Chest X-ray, PA view. Patient: 56 years old, sex F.
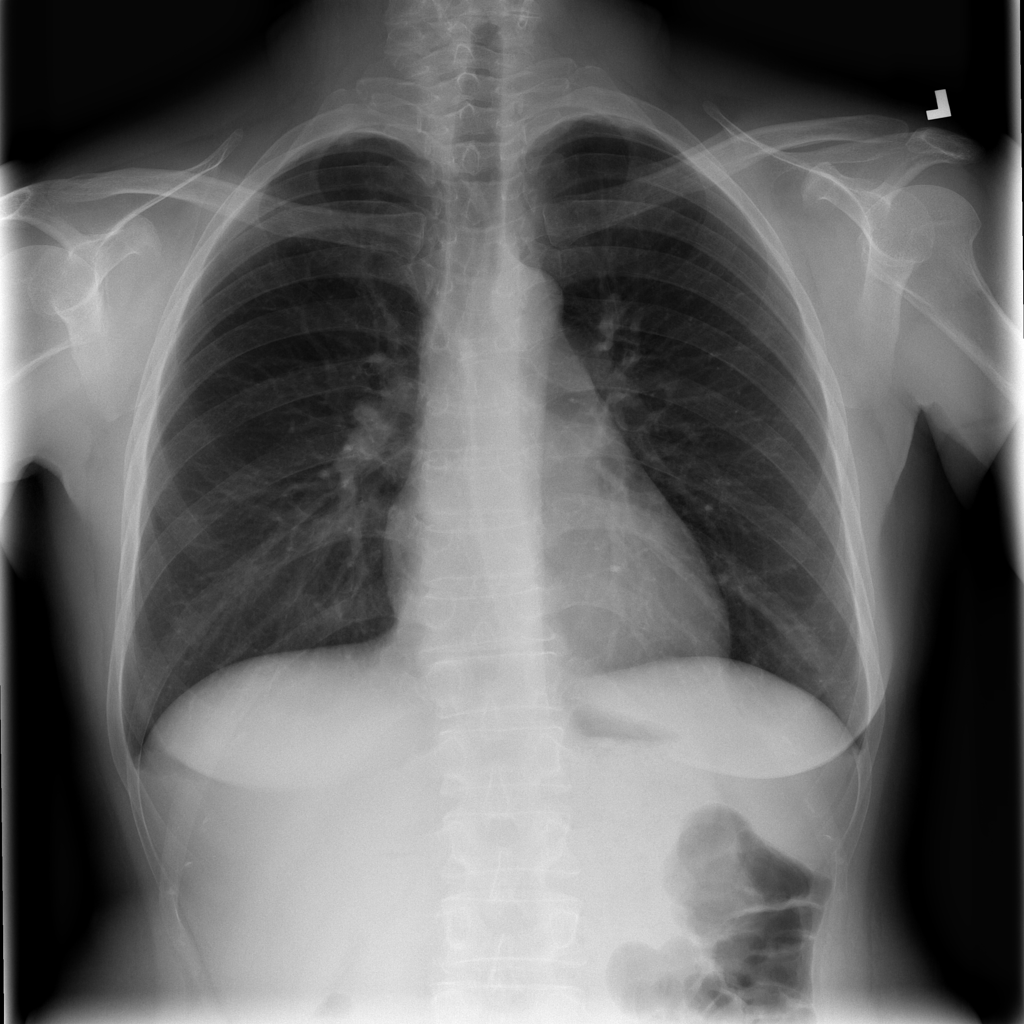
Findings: No Finding